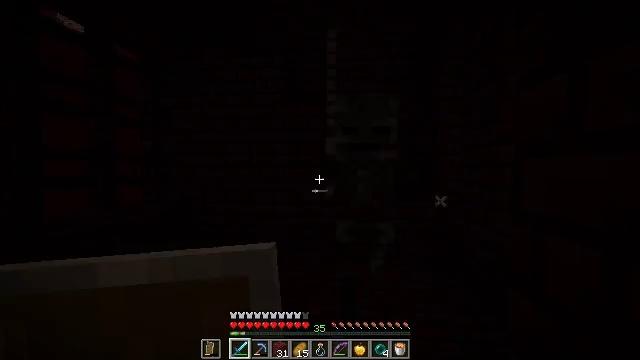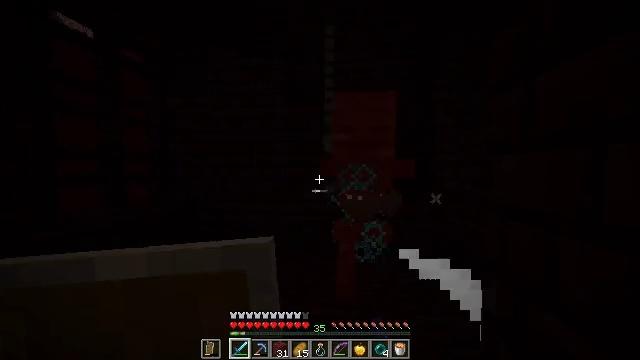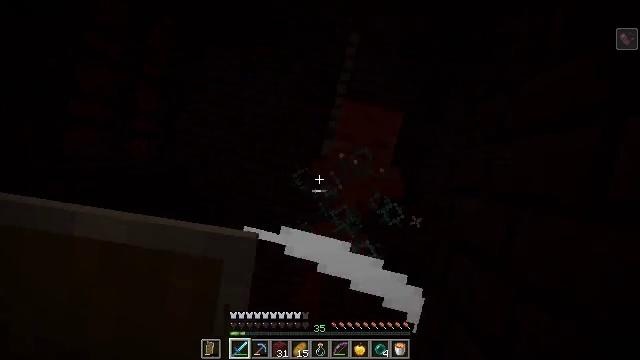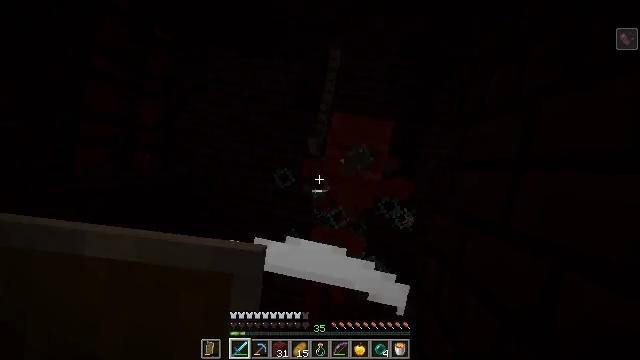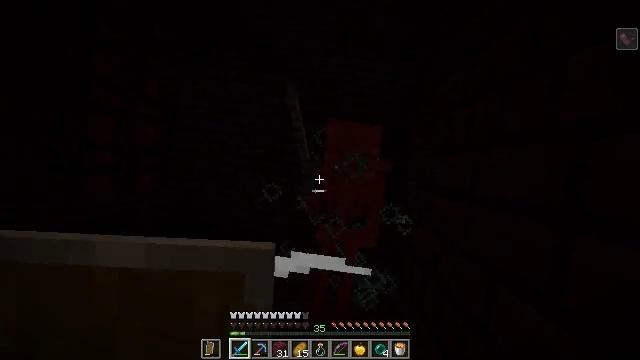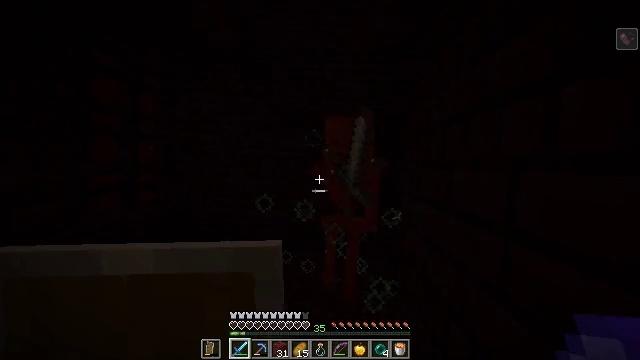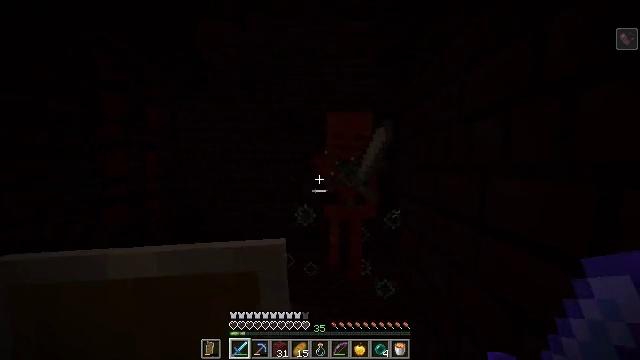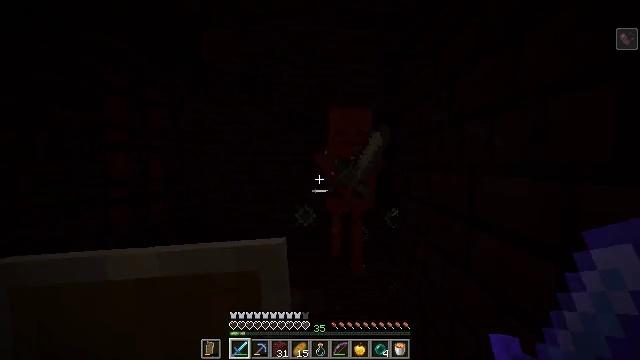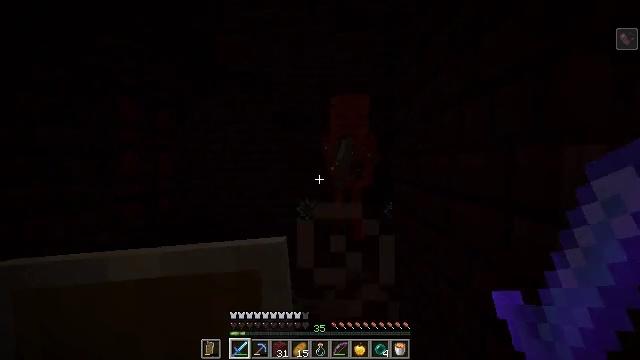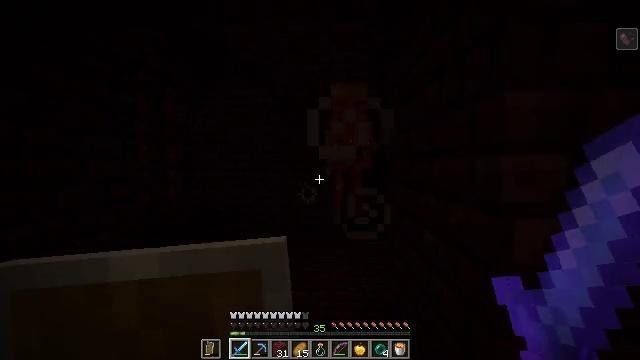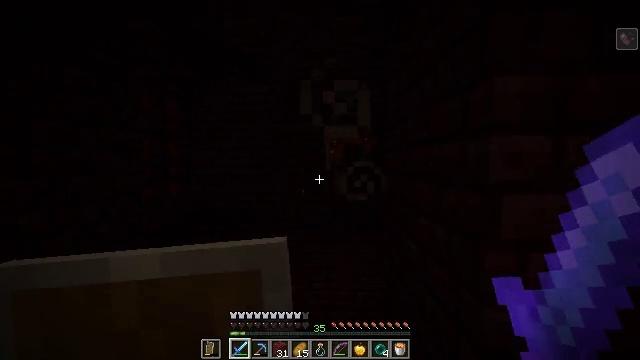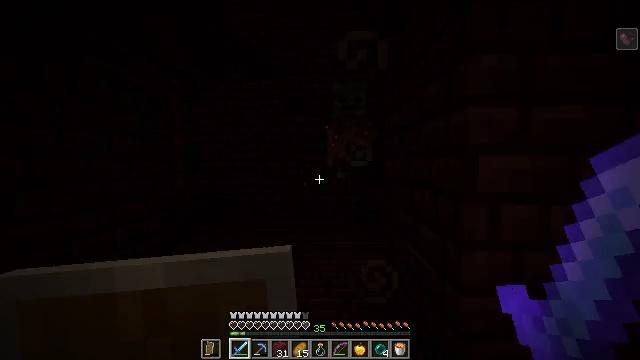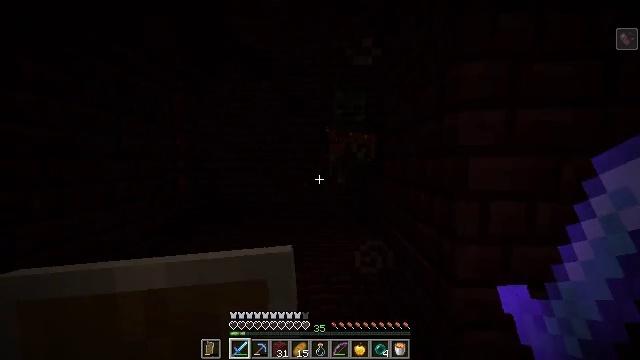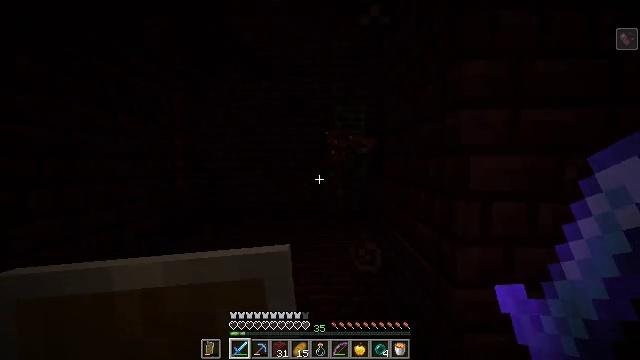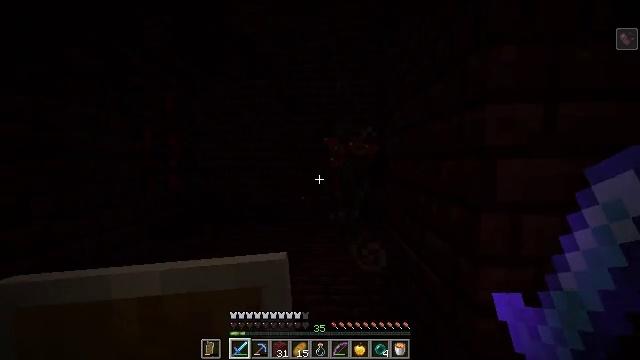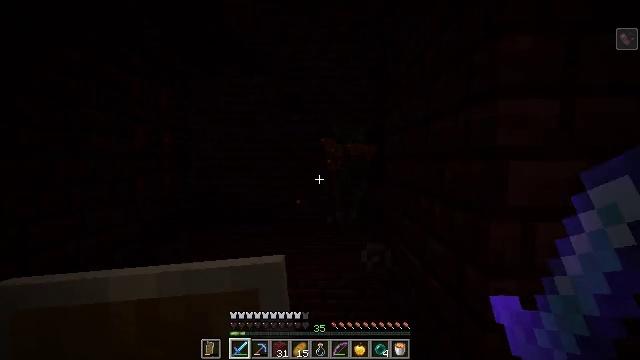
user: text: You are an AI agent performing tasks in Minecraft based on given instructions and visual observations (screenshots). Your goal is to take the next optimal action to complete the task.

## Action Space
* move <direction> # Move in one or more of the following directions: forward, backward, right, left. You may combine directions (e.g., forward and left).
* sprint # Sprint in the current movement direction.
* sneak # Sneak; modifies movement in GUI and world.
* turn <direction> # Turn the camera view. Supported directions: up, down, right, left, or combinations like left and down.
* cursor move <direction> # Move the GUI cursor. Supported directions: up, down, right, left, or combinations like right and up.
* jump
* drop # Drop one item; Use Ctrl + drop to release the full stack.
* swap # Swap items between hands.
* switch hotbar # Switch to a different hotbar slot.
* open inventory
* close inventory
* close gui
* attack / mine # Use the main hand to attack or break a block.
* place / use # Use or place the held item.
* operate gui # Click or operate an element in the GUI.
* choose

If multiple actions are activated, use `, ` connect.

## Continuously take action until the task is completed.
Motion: motion action
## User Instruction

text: Combat the wither skeleton.
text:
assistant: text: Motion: move back
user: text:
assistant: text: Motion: move back, turn right
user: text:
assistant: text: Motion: move back, turn right
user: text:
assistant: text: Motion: move back, turn right
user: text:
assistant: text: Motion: move back
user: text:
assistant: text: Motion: move back
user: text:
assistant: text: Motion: move back
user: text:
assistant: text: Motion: move back
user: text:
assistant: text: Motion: move back
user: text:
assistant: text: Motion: no_op
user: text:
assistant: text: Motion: no_op
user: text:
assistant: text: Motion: move forward
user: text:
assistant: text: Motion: move forward
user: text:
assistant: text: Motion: move forward
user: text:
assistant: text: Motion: move forward
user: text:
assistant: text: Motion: move forward
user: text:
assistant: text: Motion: move forward
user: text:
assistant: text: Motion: move forward
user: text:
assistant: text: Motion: move forward
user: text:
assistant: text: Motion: move forward
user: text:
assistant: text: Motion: move forward
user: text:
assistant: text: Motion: move forward
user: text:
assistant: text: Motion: move forward, turn right
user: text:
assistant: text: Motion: move forward, attack / mine
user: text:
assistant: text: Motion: attack / mine
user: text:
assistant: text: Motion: move back, attack / mine
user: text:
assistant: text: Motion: move back, attack / mine
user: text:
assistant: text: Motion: move back
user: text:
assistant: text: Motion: move back
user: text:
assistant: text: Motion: move back